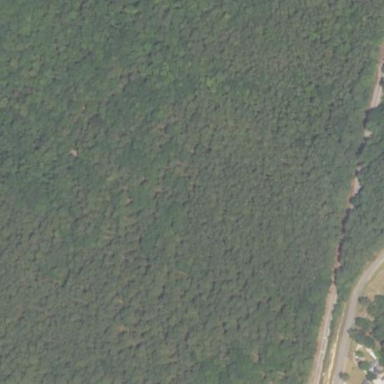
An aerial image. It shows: Clearcut area created by human activity.